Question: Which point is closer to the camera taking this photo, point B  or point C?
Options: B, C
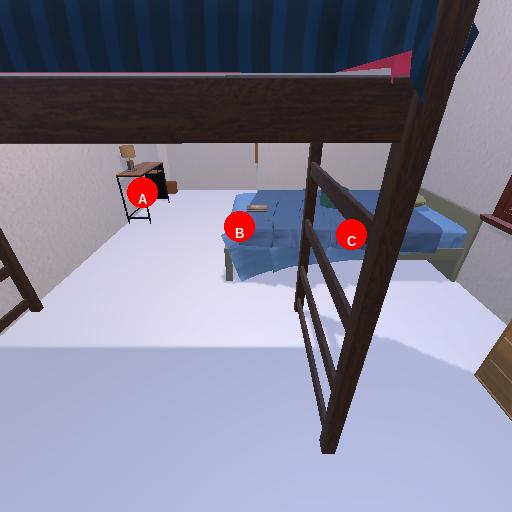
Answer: B